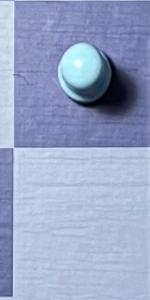
Label: Empty